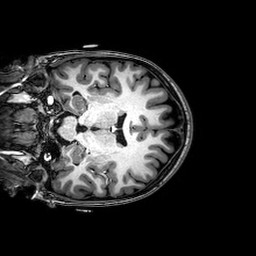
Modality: T1w
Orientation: coronal
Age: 20
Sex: female
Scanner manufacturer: philips
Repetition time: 0.008136 s
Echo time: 0.00372 s